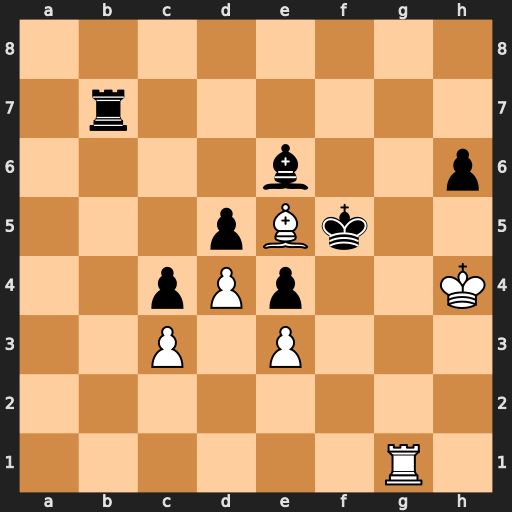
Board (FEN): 8/1r6/4b2p/3pBk2/2pPp2K/2P1P3/8/6R1
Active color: w
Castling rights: -
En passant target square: -
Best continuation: Rf1+ Kg6 Rf6+